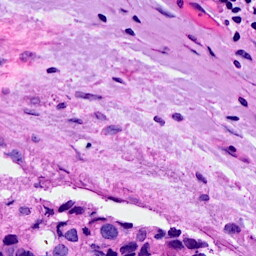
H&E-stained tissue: Breast